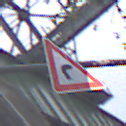
Verkehrszeichen: KurveRechts
Umgebung: Outdoor, Suburban
Tageszeit: MorningAfternoon
Wetter: Overcast
Licht: Natural
Jahreszeit: NotSpecified
Kontrast: LowContrast